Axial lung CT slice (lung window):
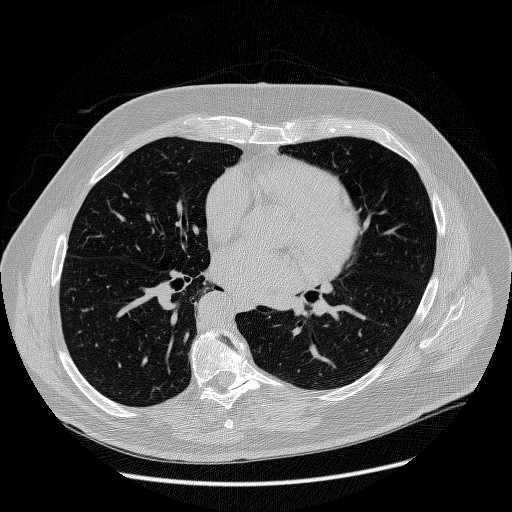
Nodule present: no